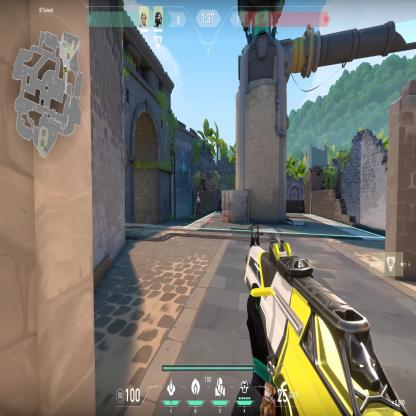
Label: teammate